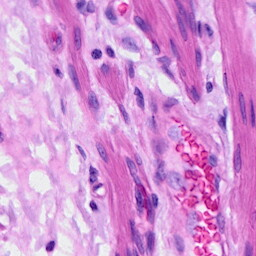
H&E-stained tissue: Ovarian